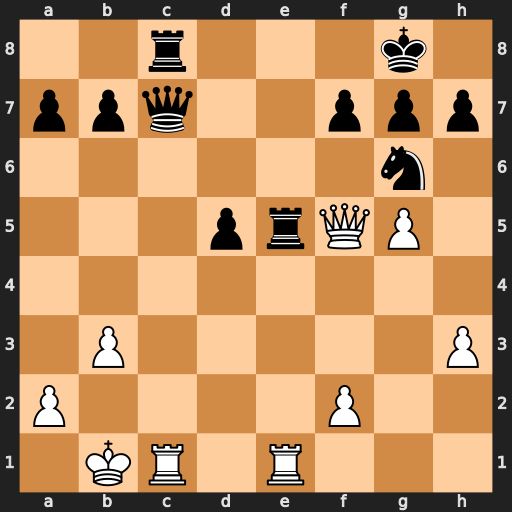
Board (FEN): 2r3k1/ppq2ppp/6n1/3prQP1/8/1P5P/P4P2/1KR1R3
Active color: w
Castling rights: -
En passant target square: -
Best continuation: Qxc8+ Qxc8 Rxc8+